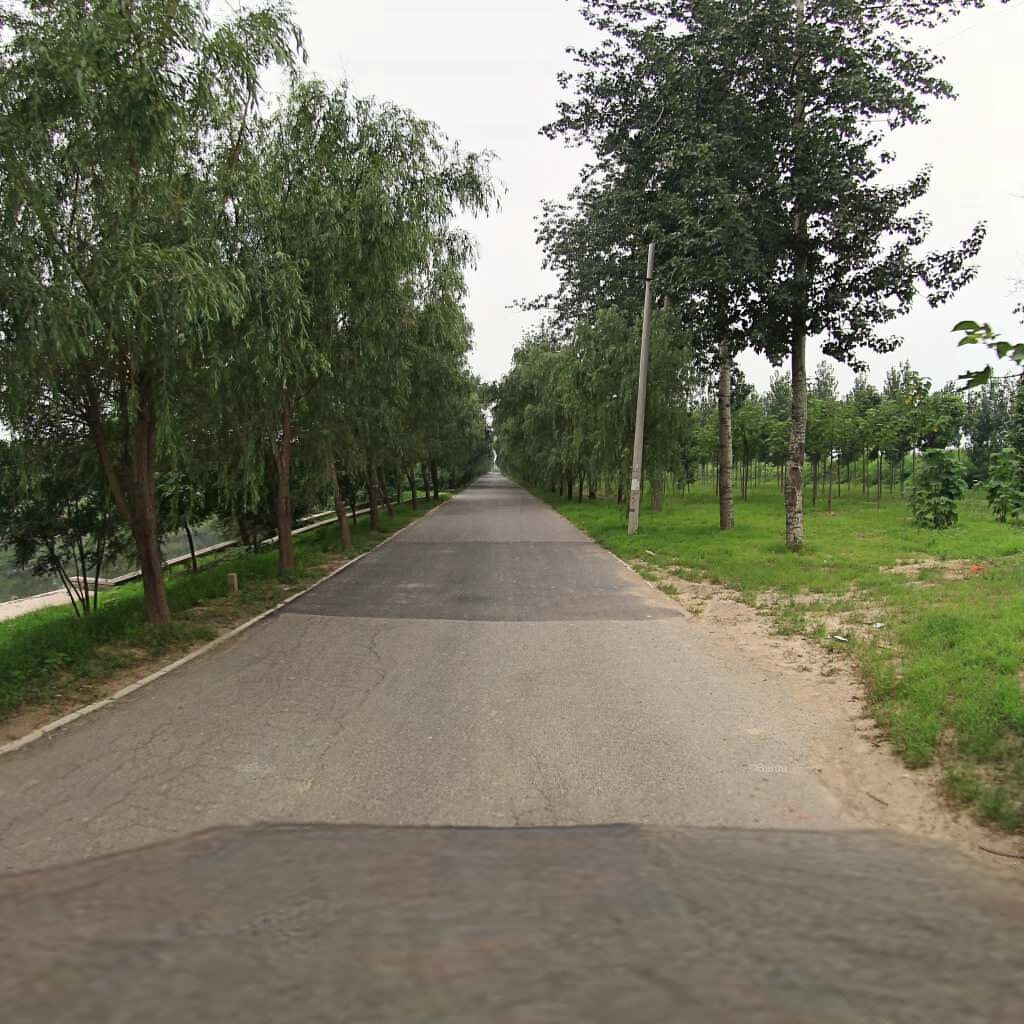
Region: Chaoyang
Road damage annotations: alligator crack, alligator crack